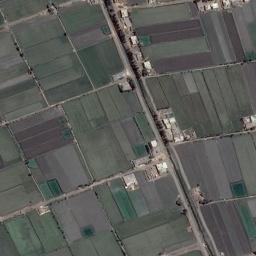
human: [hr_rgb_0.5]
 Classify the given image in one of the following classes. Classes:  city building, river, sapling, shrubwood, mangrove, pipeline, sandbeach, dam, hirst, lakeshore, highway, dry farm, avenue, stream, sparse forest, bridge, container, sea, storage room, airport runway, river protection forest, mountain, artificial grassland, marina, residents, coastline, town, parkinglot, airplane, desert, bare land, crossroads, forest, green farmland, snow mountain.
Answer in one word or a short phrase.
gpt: green farmland